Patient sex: M
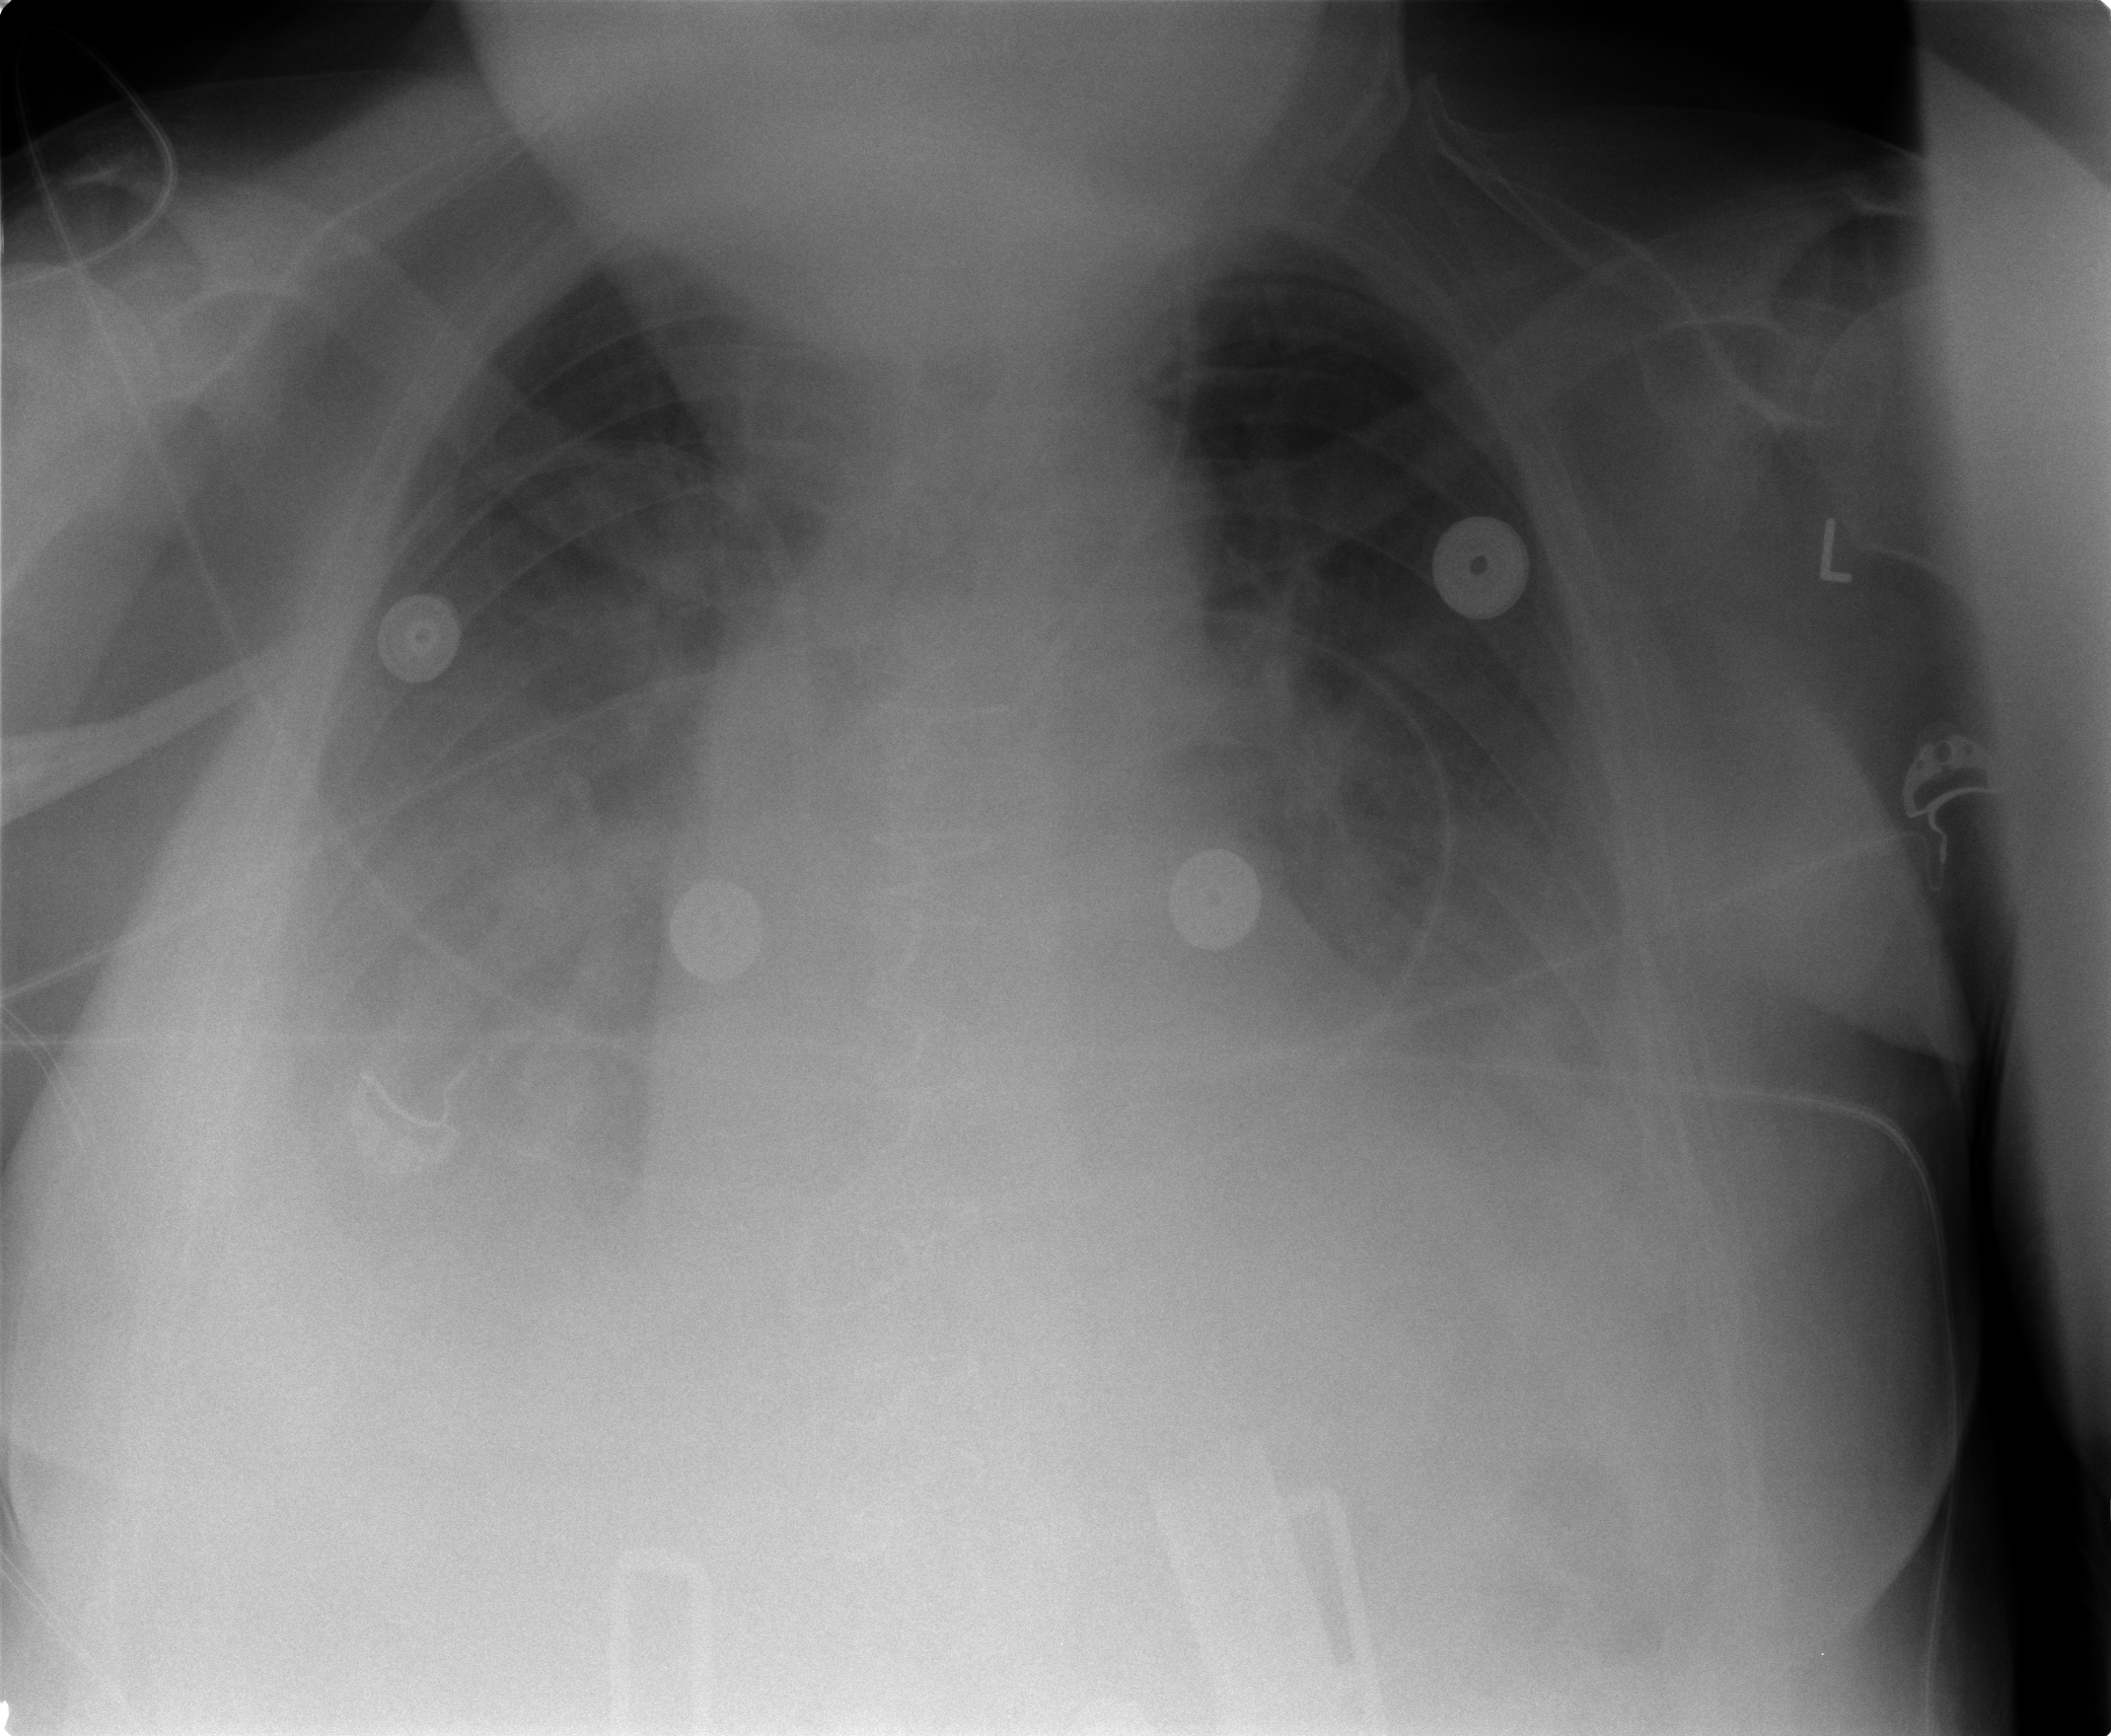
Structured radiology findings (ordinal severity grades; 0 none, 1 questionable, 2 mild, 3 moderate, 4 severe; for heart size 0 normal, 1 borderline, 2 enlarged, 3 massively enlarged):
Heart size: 2
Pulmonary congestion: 1
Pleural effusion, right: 3
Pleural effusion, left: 3
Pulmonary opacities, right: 0
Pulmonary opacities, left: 0
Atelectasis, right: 3
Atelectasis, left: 3